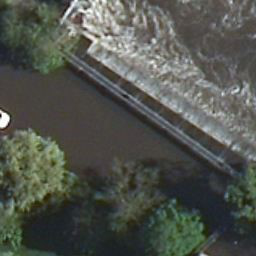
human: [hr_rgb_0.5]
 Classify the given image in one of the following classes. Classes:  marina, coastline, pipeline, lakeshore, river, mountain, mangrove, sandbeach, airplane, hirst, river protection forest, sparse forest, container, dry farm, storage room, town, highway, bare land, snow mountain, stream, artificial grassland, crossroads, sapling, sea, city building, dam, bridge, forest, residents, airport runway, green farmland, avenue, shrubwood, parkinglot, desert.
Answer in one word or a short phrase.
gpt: dam